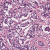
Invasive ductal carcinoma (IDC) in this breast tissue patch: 1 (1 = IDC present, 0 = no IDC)